Question: The structure that I want to draw should be exactly like the one shown. Thanks!
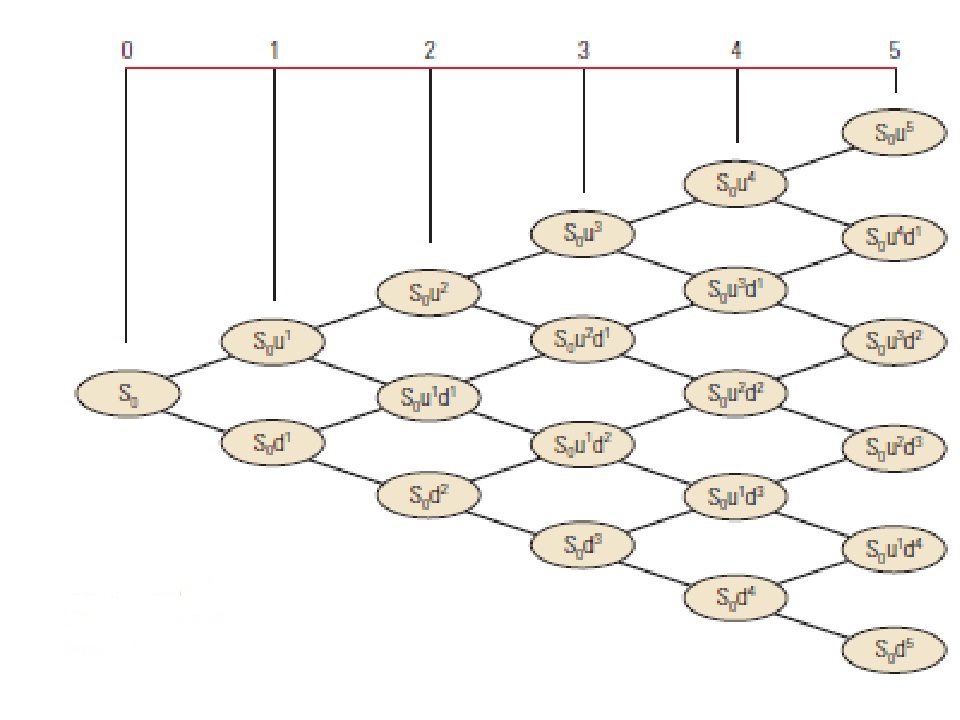
Answer: Here's a little function I whipped up that will take as input a square, upper-triangular matrix and plot the lattice structure as above:
'''
function hFigure = plot_lattice(A)
%# Compute all the coordinates needed for the lines and points:
N = size(A,1);
[xPoints,yPoints] = meshgrid(0:N-1);
yPoints = bsxfun(@plus,-yPoints,0:0.5:(N-0.5)/2);
xLines = [xPoints([1:N+1:N^2-N-1 1:N:N^2-2*N+1]); ...
xPoints([1:N-1 N👎2],N).']; %'
yLines = [yPoints([1:N+1:N^2-N-1 1:N:N^2-2*N+1]); ...
yPoints([1:N-1 N👎2],N).']; %'
index = find(triu(reshape(1:N^2,N,N)));
xPoints = xPoints(index);
yPoints = yPoints(index);
values = strtrim(cellstr(num2str(A(index))));
%# Create the figure:
hFigure = figure('Color','w');
hAxes = axes('Parent',hFigure,'XLim',[-0.5 N-0.5],...
'YLim',[min(yPoints)-0.5 max(yPoints)+0.5],...
'YColor','w','XTick',0:N-1,'LineWidth',2);
hold on;
plot(hAxes,xLines,yLines,'k','LineWidth',2);
plot(hAxes,xPoints,yPoints,'o','MarkerFaceColor',[0.96 0.96 0.86],...
'MarkerSize',30,'MarkerEdgeColor','k','LineWidth',2);
text(xPoints,yPoints,values,'Parent',hAxes,...
'HorizontalAlignment','center');
hold off;
end
'''
And here's a test with a sample matrix:
'''
>> A = triu(reshape(1:25,5,5))
A =
1 6 11 16 21
0 7 12 17 22
0 0 13 18 23
0 0 0 19 24
0 0 0 0 25
>> plot_lattice(A);
'''